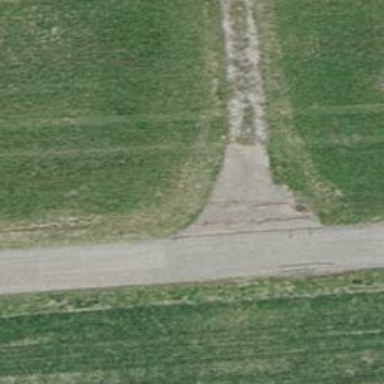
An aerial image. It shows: Compacted track with grade2 level.